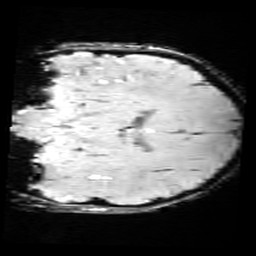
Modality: SWI
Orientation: coronal
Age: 12
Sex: female
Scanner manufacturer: siemens
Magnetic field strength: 3 T
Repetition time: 0.027 s
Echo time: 0.02 s